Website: home-depot
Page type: billing-address
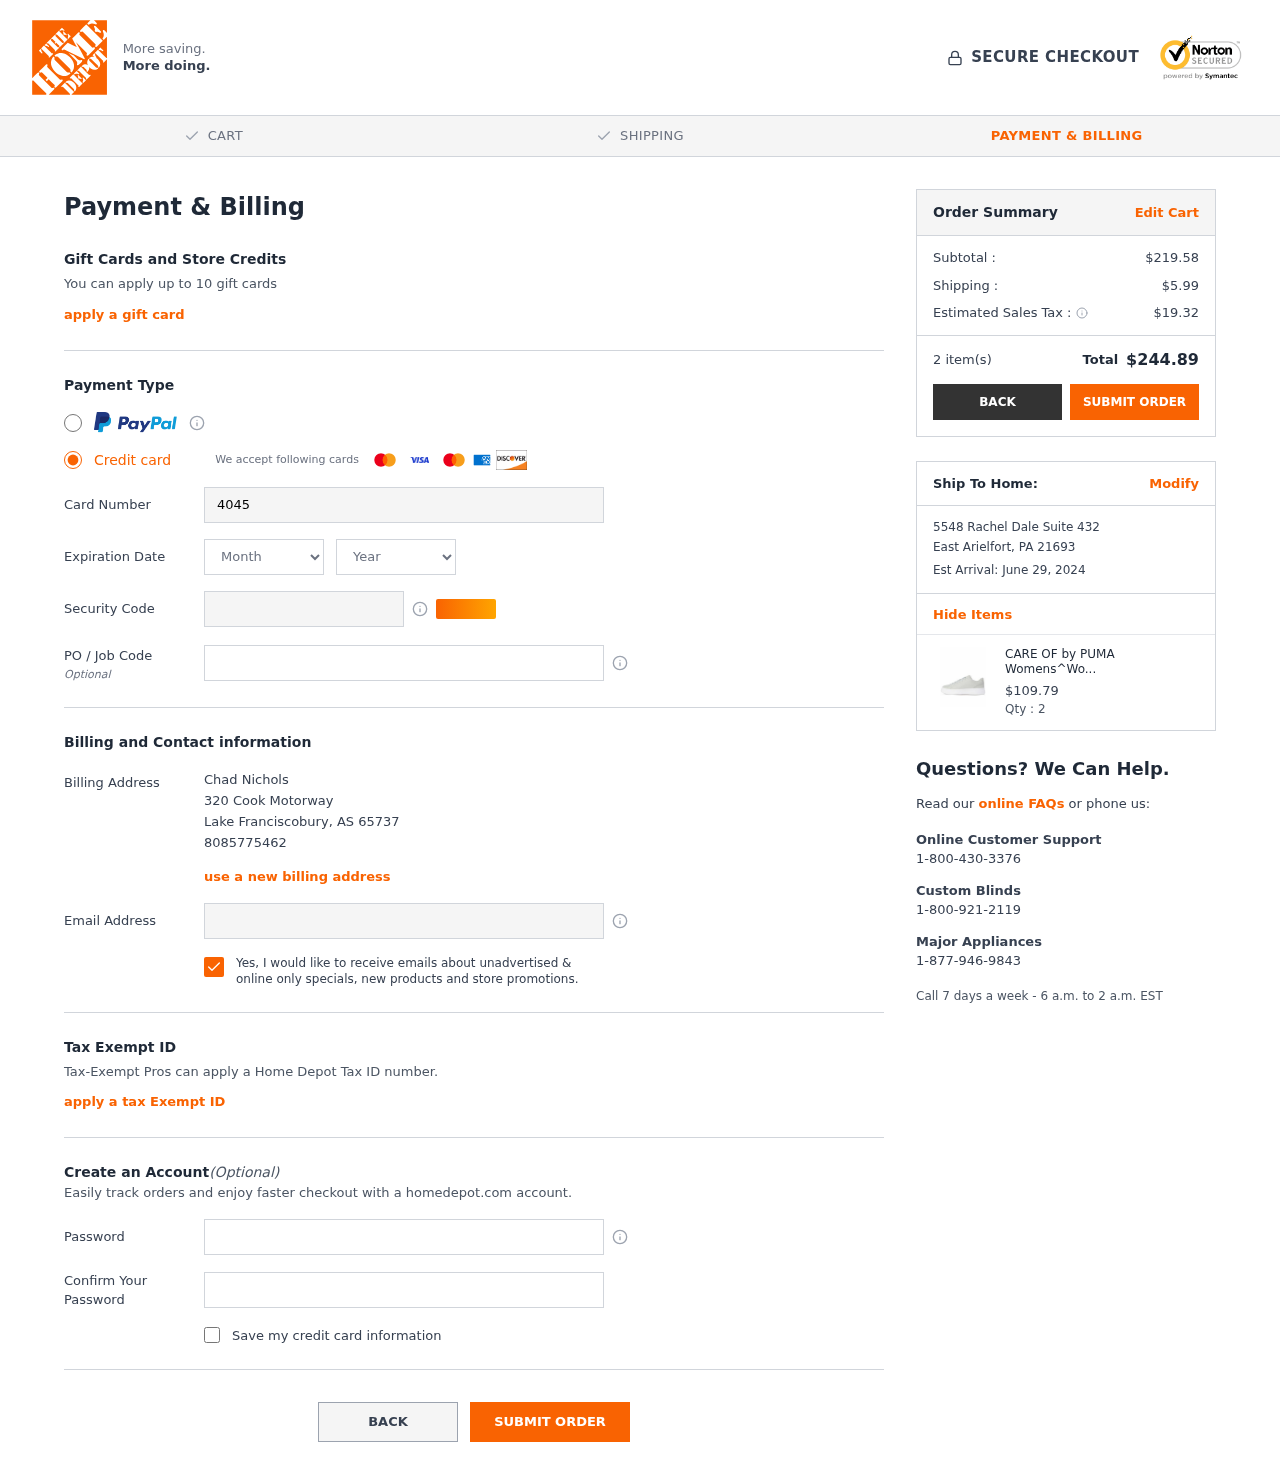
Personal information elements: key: PII_CARD_CVV
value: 195
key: PII_CARD_EXPIRY_MONTH
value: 10
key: PII_CARD_EXPIRY_YEAR
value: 26
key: PII_CARD_NUMBER
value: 4045 2056 1874 1858
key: PII_CITY
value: Lake Franciscobury
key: PII_CITY2
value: East Arielfort
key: PII_EMAIL
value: cnichols@hotmail.com
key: PII_FULLNAME
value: Chad Nichols
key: PII_JOB_CODE
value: JOB-0987
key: PII_PHONE
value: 8085775462
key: PII_POSTCODE
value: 65737
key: PII_POSTCODE2
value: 21693
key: PII_STATE_ABBR
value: AS
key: PII_STATE_ABBR2
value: PA
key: PII_STREET
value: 320 Cook Motorway
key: PII_STREET2
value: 5548 Rachel Dale Suite 432
Product elements: key: PRODUCT1_NAME
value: CARE OF by PUMA Womens^Women's Leather Platform Court Low-Top Sneakers, Gray Peach Bud, 11
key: PRODUCT1_PRICE
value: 109.79
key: PRODUCT1_QUANTITY
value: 2
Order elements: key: ORDER_SUBTOTAL
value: $219.58
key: ORDER_SHIPPING_COST
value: $5.99
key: ORDER_TAX
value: $19.32
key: ORDER_NUM_ITEMS
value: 2 item(s)
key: ORDER_TOTAL
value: $244.89
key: ORDER_DELIVERY_DATE
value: Est Arrival: June 29, 2024